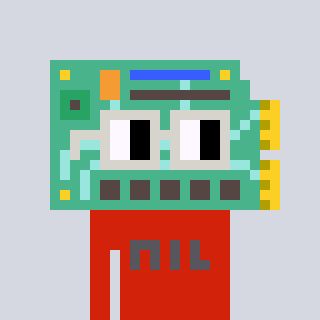
a pixel art character with square light gray glasses, a chipboard-shaped head and a red-colored body on a cool background